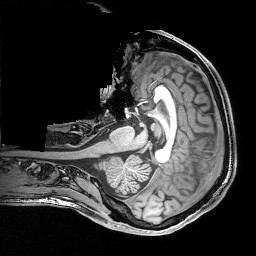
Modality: T1w
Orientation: axial
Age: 34
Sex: male
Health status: healthy